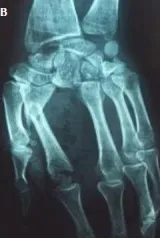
(A, B, C) X-ray of the left hand (front + profile) showed a dislocation of the three lesser fingers associated with fracture of the hamatum and the second metacarpal. The three lesser metacarpals and the distal fragment of the hamatum were medially displaced.
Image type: radiology (x_ray)